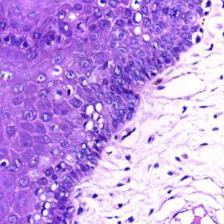
Diagnosis: Normal